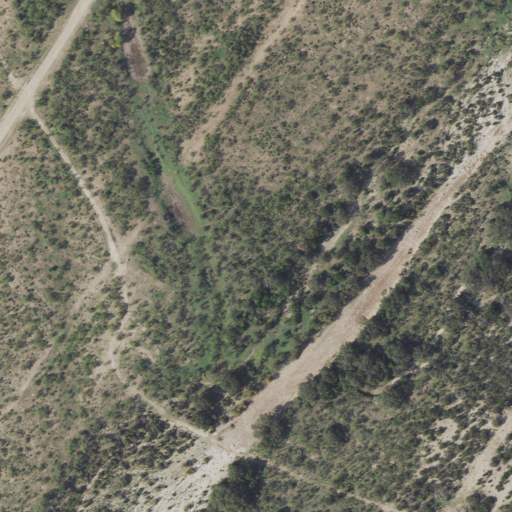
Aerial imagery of valley in Texas named Cat Canyon containing shrub and open development